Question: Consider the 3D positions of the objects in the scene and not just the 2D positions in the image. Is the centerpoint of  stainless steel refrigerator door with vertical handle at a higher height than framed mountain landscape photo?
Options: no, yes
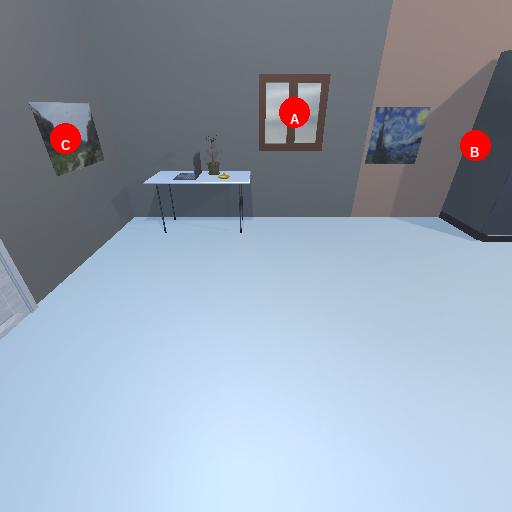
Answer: no